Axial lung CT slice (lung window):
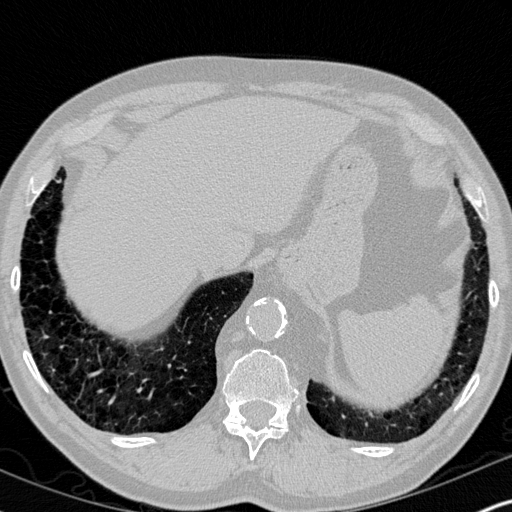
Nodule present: no